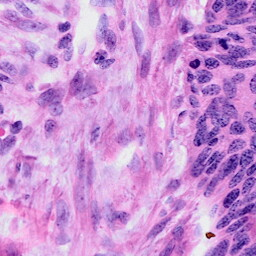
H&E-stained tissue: Cervix